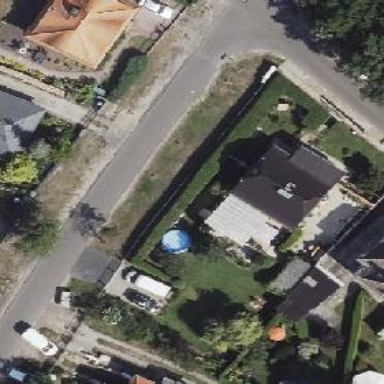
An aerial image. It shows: Detached building with half-hipped roof.